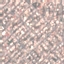
Land use / land cover class: Residential